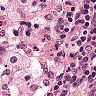
Metastatic tissue present: no